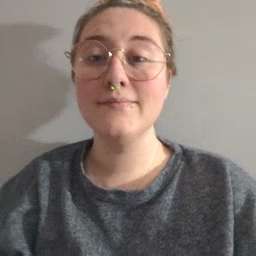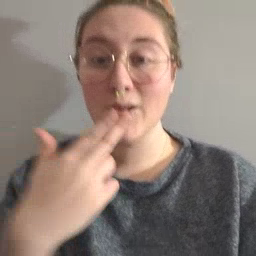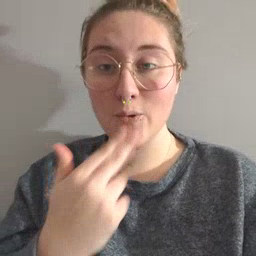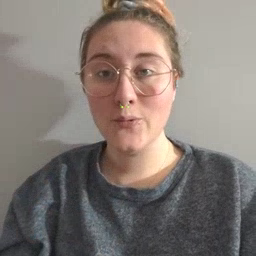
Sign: cute